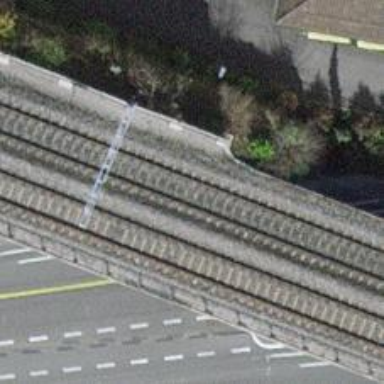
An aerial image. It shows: Single-track electrified railway with contact line.